Field crop: maize
Growth stage: 1
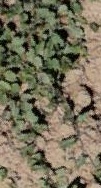
Species: convolvulus